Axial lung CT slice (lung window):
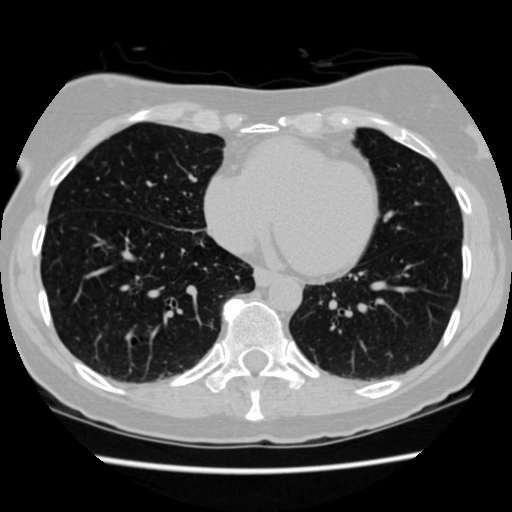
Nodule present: no